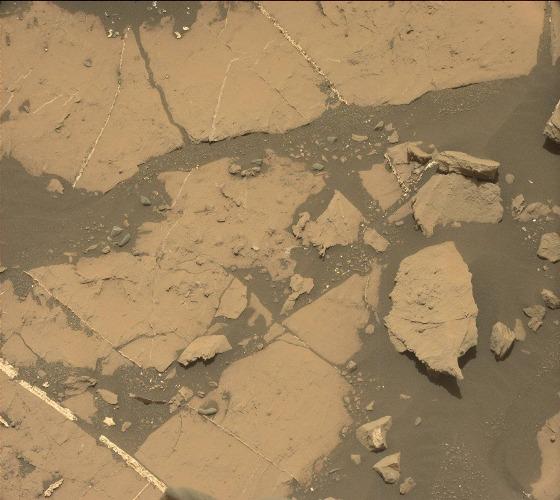
Terrain classes present: Background, Bedrock, Gravel / Sand / Soil, Rock, Shadow